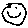
Label: smiley face